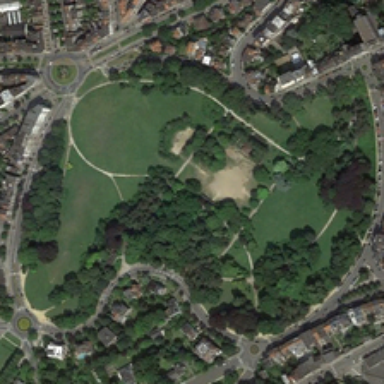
Many buildings are around a park with green trees and meadows .